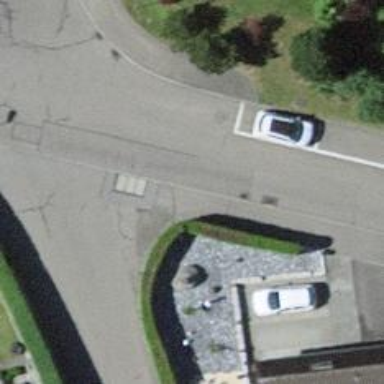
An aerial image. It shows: Kerb serving as barrier.